Interaction volume radius: 5 \u00c5
Interaction volume height: 30 \u00c5
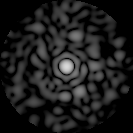
Disorder parameter: 0.8723